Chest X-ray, AP view. Patient: 8 years old, sex F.
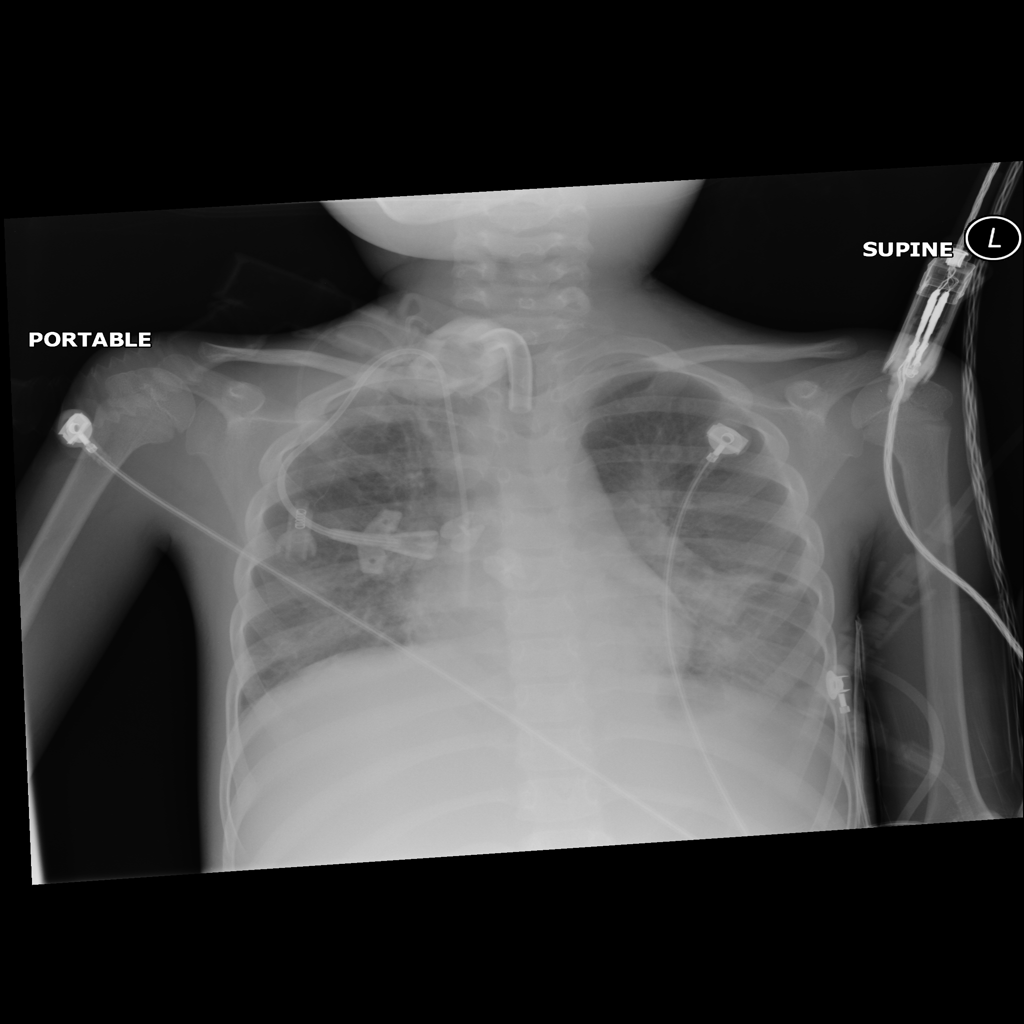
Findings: Infiltration